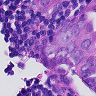
Metastatic tissue present: yes